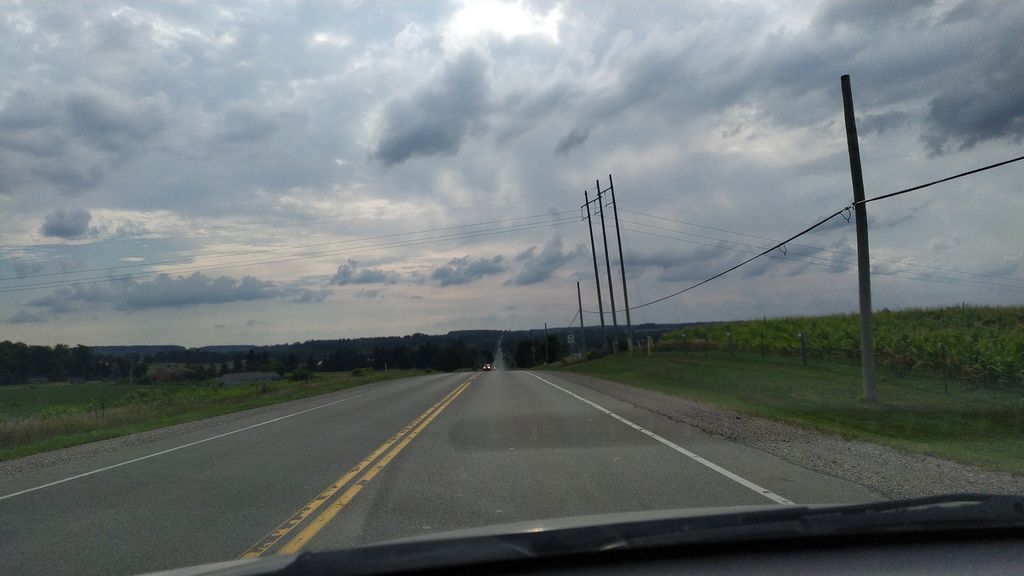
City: kitchener-waterloo